Interaction volume radius: 5 \u00c5
Interaction volume height: 15 \u00c5
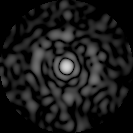
Disorder parameter: 0.8017